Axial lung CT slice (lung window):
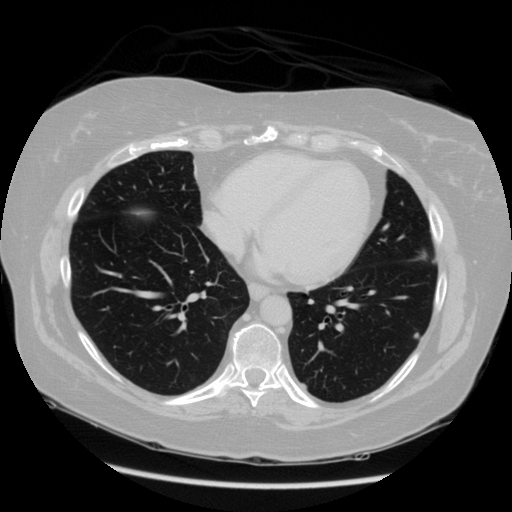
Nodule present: no